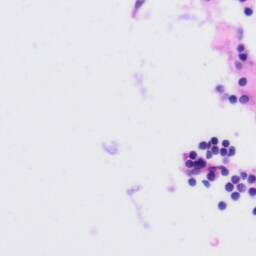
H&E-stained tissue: Tonsil